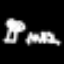
Label: mushroom